Question: I have a TextBox bound to some property. I have implemented IDataErrorInfo for performing validation. Recently I was seeing some control in web which shows an error like a red triangle.
I have attached the sample below:

I know I have to write error template to display this whenever an error occurs. When the user hovers the red triangle, it will display the error message in ToolTip. How do I display an error textBox like the one I have uploaded. How to get the red triangle in error template?
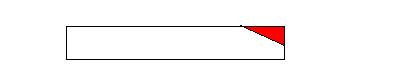
Answer: Here is an example that looks like this

'''
<TextBox Validation.ErrorTemplate="{StaticResource topRightCornerErrorTemplate}"
.../>
'''
'''
<ControlTemplate x:Key="topRightCornerErrorTemplate">
<Grid>
<Polygon Points="40,20 40,0 0,0"
Stroke="Black"
StrokeThickness="1"
Fill="Red"
HorizontalAlignment="Right"
VerticalAlignment="Top"
ToolTip="{Binding ElementName=adorner,
Path=AdornedElement.(Validation.Errors)[0].ErrorContent}"/>
<AdornedElementPlaceholder x:Name="adorner"/>
</Grid>
</ControlTemplate>
'''